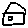
Label: house